Interaction volume radius: 5 \u00c5
Interaction volume height: 35 \u00c5
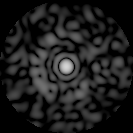
Disorder parameter: 0.8124